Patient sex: M
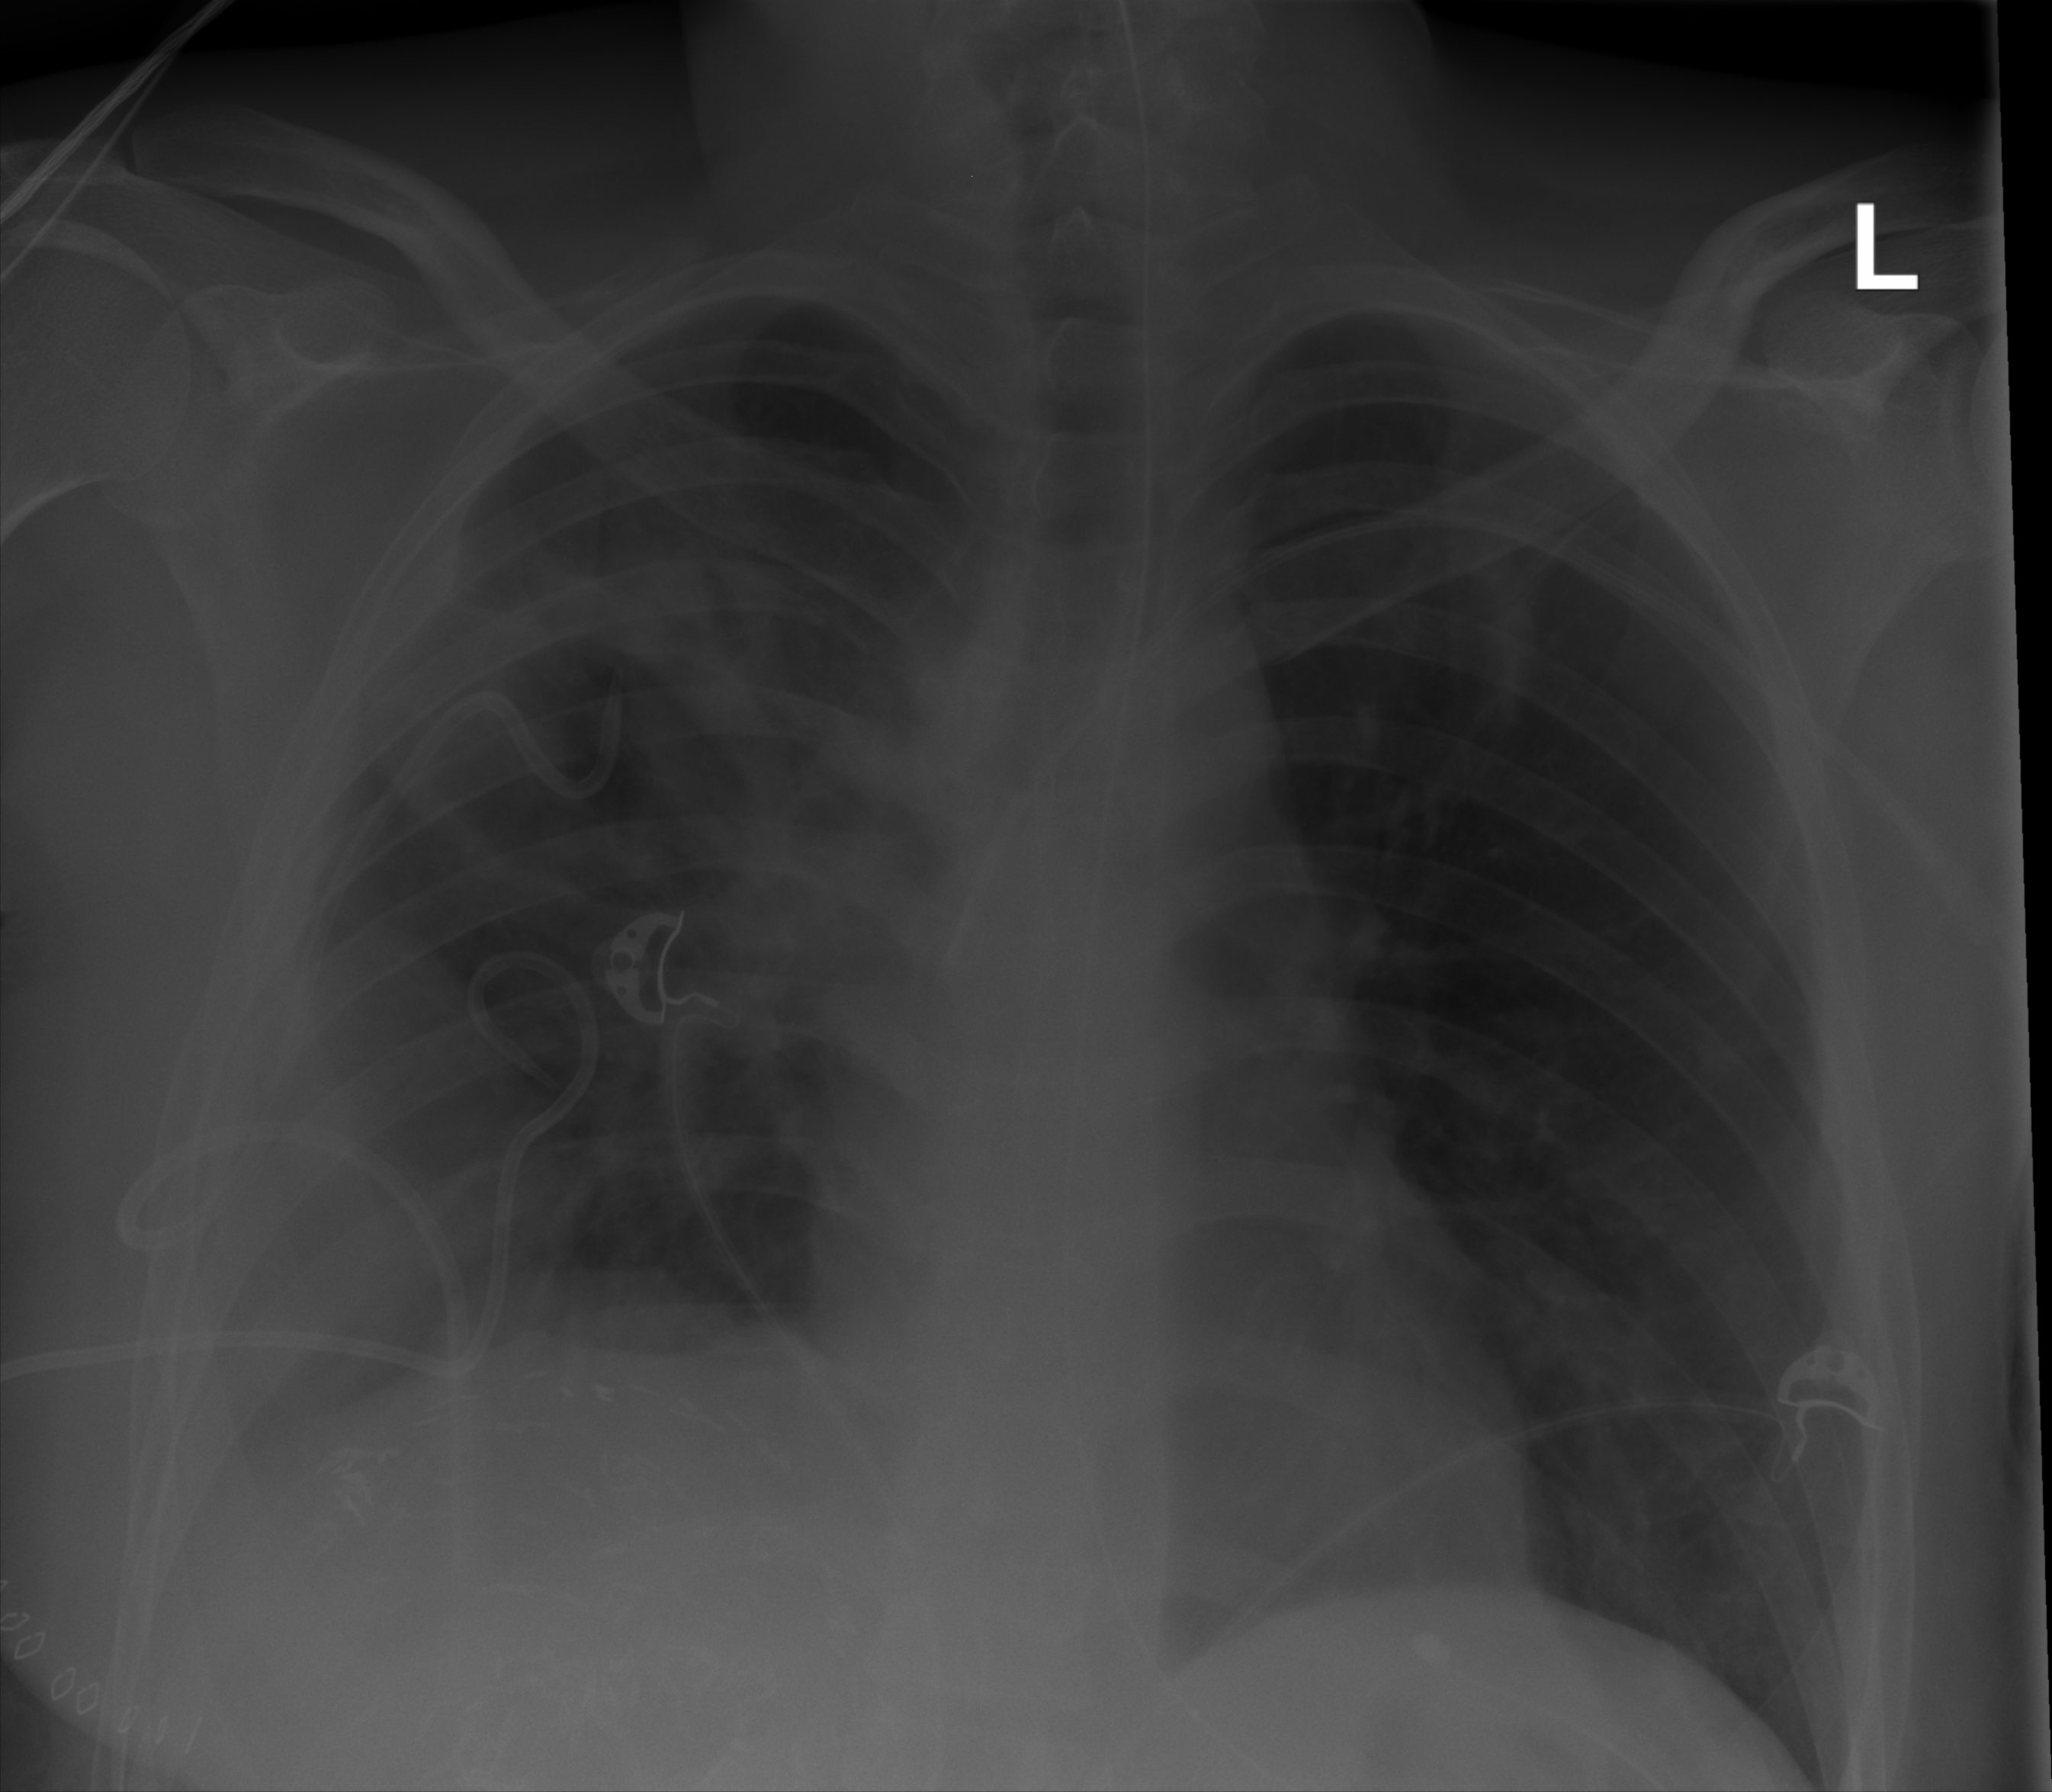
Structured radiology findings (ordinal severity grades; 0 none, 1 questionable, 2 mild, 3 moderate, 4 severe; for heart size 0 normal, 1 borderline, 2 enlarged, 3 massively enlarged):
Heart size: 0
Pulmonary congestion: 0
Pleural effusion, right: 3
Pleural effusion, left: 0
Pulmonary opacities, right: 0
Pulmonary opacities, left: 0
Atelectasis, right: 3
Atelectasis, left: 0